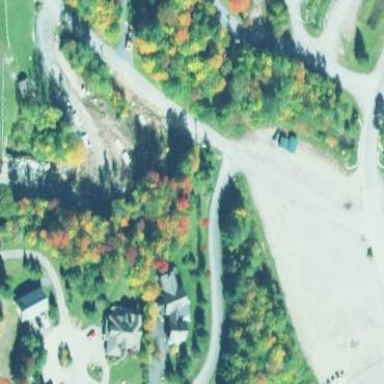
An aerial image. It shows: Unpaved surface parking area.